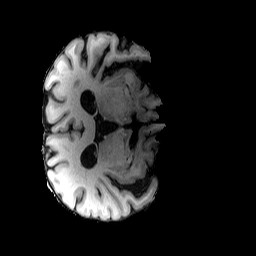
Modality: T1w
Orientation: axial
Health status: healthy